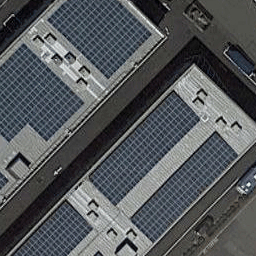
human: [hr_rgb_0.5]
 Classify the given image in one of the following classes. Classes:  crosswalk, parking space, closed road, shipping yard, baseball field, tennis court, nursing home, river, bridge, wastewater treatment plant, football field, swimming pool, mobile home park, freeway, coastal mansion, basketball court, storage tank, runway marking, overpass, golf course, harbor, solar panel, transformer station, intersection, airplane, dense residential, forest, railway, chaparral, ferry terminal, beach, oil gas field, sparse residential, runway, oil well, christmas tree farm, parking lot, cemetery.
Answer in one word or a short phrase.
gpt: solar panel